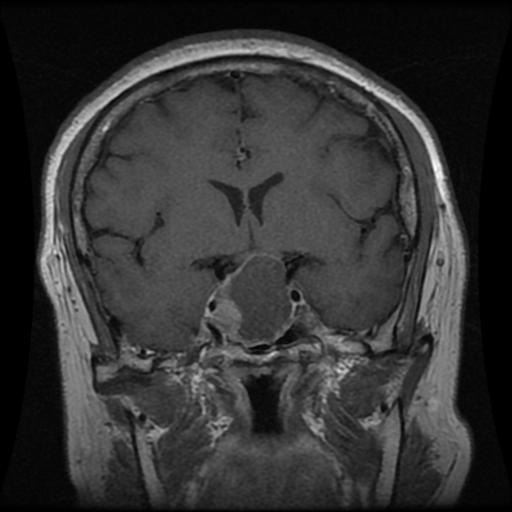
Label: pituitary